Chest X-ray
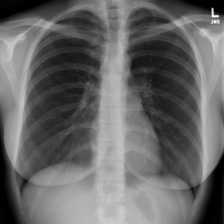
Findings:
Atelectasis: negative
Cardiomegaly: negative
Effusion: negative
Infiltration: negative
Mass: negative
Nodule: negative
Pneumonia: negative
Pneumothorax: negative
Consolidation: negative
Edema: negative
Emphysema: negative
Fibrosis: negative
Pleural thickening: negative
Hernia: negative